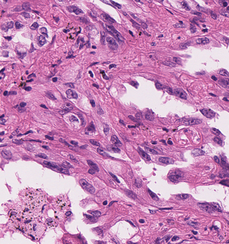
Tumor epithelial tissue: yes
Tumor-associated stroma tissue: yes
Normal tissue: no